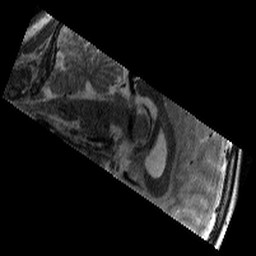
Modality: T2w
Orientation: sagittal
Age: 11
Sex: male
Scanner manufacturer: siemens
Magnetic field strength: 3 T
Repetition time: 9.23 s
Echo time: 0.067 s